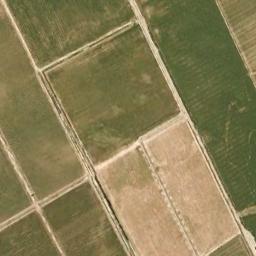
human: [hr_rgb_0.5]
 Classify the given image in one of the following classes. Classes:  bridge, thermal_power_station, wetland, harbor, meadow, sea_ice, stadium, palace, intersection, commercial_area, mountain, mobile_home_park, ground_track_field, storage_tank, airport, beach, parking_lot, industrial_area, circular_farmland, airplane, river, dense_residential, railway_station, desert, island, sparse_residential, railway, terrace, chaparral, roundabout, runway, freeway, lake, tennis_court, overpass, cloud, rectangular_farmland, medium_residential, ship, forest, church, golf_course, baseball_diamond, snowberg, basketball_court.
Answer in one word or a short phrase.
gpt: rectangular_farmland